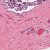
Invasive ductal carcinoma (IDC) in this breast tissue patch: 0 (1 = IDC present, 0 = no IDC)